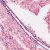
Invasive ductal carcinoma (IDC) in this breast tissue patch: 0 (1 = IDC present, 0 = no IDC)